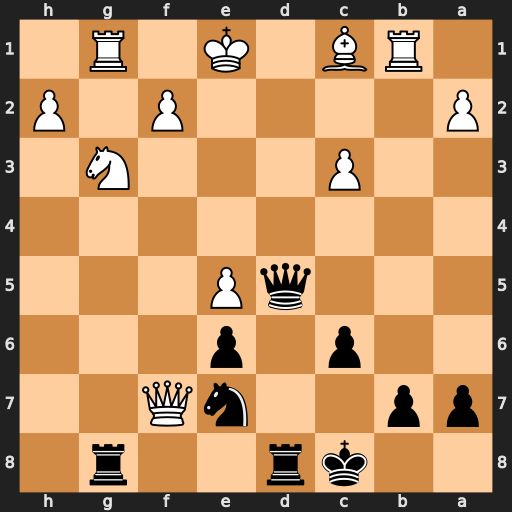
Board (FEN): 2kr2r1/pp2nQ2/2p1p3/3qP3/8/2P3N1/P4P1P/1RB1K1R1
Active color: b
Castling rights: -
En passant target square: -
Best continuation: Qd1#